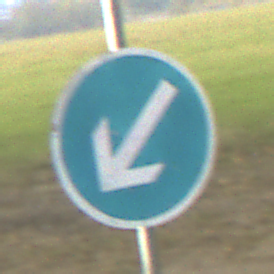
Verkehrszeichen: VorgeschriebeneVorbeifahrtLinks
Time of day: SunriseSunset
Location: Outdoor (Suburban)
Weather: PartlyCloudy
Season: NotSpecified
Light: Natural